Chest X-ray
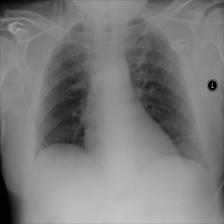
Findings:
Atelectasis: negative
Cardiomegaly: negative
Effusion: negative
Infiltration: negative
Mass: negative
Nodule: negative
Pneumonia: negative
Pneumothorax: negative
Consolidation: negative
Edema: negative
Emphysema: negative
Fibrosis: negative
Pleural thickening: negative
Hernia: negative